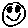
Label: smiley face